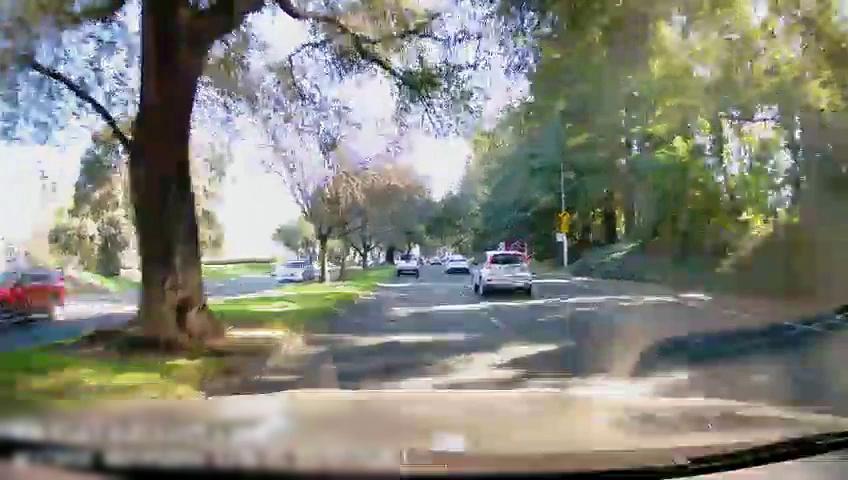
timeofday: Day
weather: Sunny
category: Drivable Space
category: Drivable Space
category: Vehicles | SUV
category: Vehicles | Car
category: Vehicles | Truck
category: Vehicles | SUV
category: Vehicles | Car
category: Vehicles | Car
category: Lanes | Current Lane